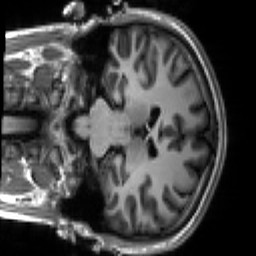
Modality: T1w
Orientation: coronal
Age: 19
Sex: male
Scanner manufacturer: siemens
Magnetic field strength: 3 T
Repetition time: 2.3 s
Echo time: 0.00266 s